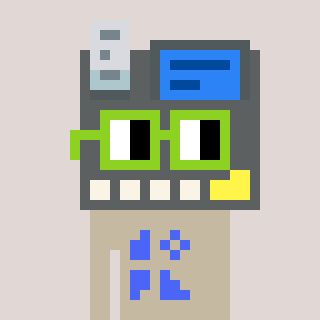
a pixel art character with square light green glasses, a cash register-shaped head and a bege-colored body on a warm background